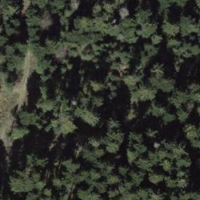
EUNIS habitat code: 43
Species observed at this site:
Angelica sylvestris